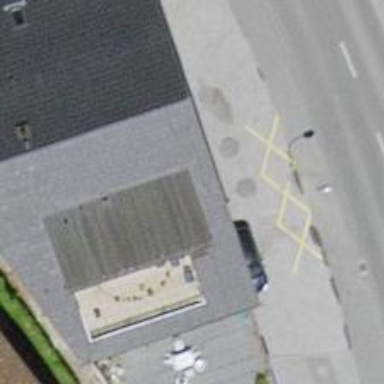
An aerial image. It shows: Fuel station.